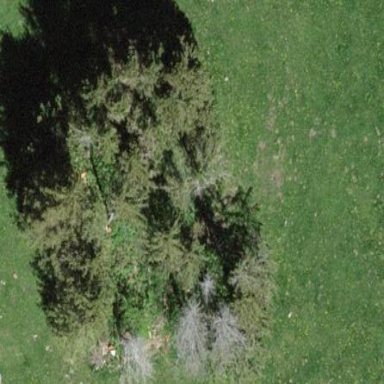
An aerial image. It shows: Forest with evergreen needle-leaved trees.